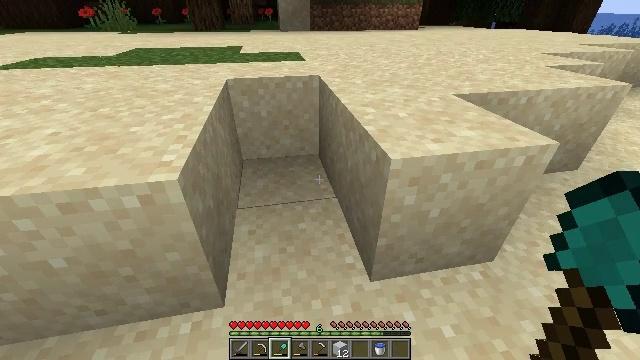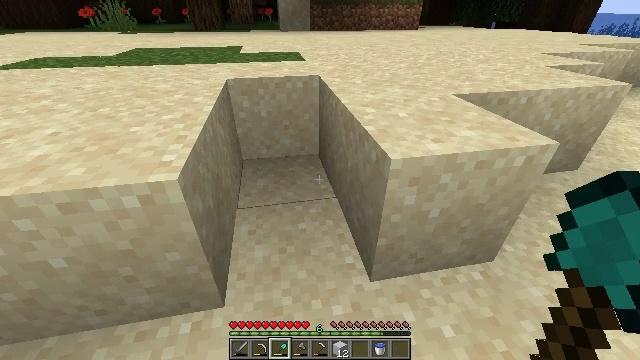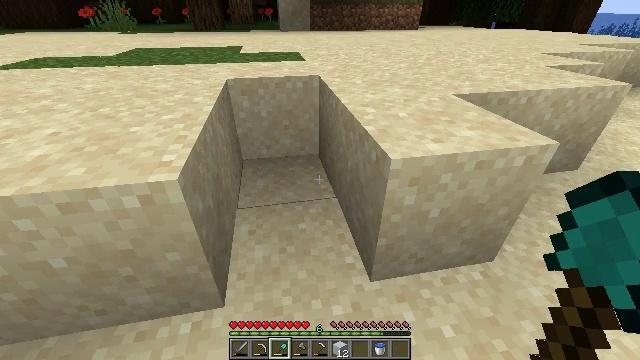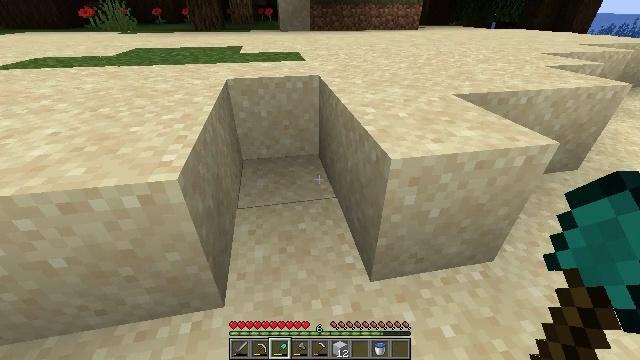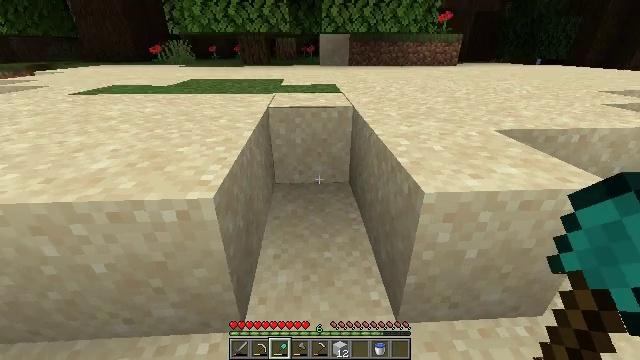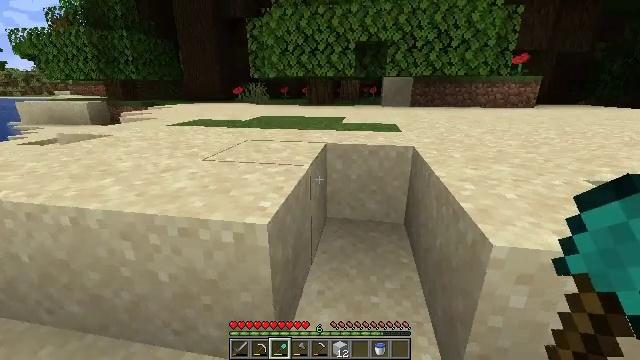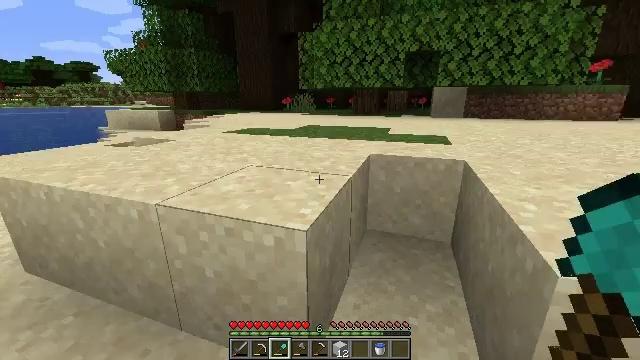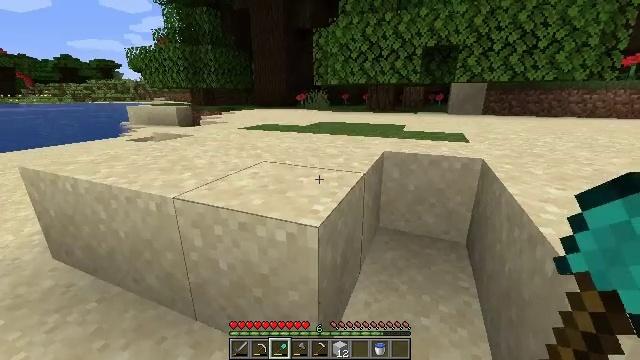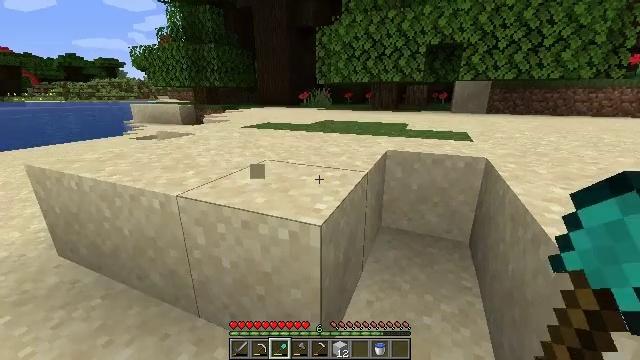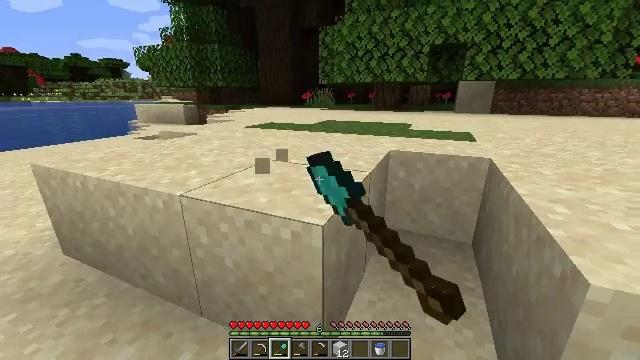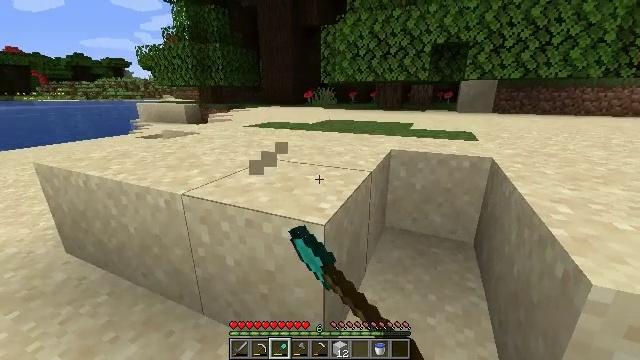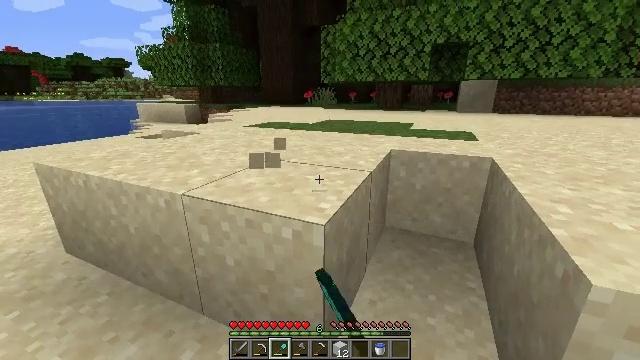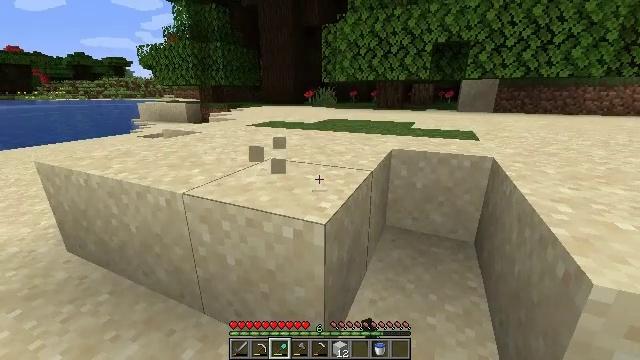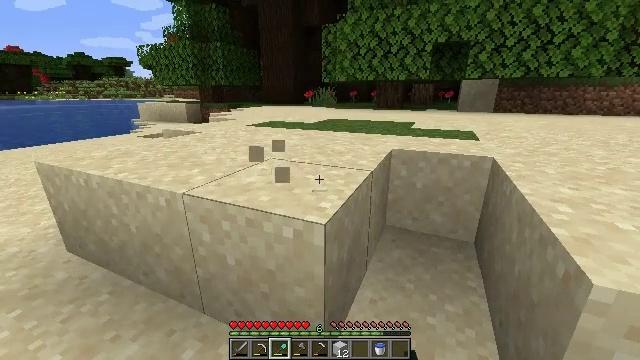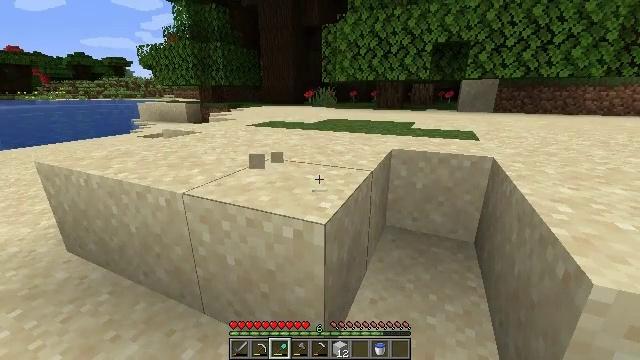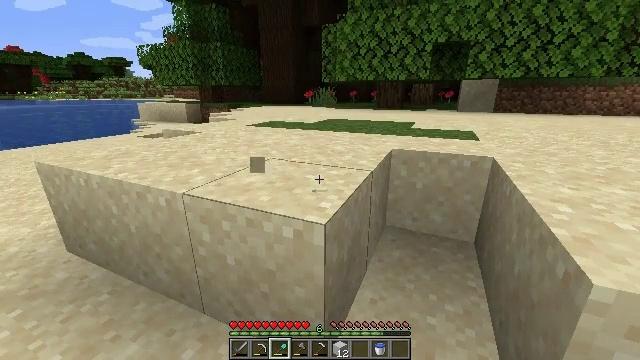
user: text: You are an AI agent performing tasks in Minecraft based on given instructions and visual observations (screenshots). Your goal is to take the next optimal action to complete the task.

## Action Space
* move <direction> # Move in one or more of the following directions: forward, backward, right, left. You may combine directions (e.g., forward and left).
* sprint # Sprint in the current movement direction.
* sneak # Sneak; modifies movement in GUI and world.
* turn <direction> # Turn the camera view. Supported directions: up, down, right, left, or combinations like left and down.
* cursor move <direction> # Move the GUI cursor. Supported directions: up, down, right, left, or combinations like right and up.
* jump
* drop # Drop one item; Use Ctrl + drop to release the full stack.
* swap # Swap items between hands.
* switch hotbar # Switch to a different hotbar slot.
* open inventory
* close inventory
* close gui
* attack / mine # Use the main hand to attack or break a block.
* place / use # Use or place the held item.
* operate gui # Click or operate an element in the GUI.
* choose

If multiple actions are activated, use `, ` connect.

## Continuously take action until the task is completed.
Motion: motion action
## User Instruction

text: drop white concrete
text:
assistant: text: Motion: no_op
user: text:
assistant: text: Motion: no_op
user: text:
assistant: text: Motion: no_op
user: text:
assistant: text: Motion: turn left and up
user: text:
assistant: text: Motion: turn left and up
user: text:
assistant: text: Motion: turn left and up
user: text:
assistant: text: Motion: turn left
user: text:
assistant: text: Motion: attack / mine
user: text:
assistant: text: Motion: attack / mine
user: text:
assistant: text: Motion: attack / mine
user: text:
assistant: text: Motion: no_op
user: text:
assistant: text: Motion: no_op
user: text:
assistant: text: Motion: no_op
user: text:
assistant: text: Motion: no_op
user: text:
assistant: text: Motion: no_op
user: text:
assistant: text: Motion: no_op
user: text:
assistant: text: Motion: no_op
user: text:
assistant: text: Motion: no_op
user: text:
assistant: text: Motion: no_op
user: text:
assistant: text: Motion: no_op
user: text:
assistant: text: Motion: no_op
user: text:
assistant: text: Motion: no_op
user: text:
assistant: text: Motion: no_op
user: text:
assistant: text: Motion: no_op
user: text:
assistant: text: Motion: no_op
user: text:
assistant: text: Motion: no_op
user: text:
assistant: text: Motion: no_op
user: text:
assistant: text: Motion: no_op
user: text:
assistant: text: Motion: no_op
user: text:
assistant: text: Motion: no_op